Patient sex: F
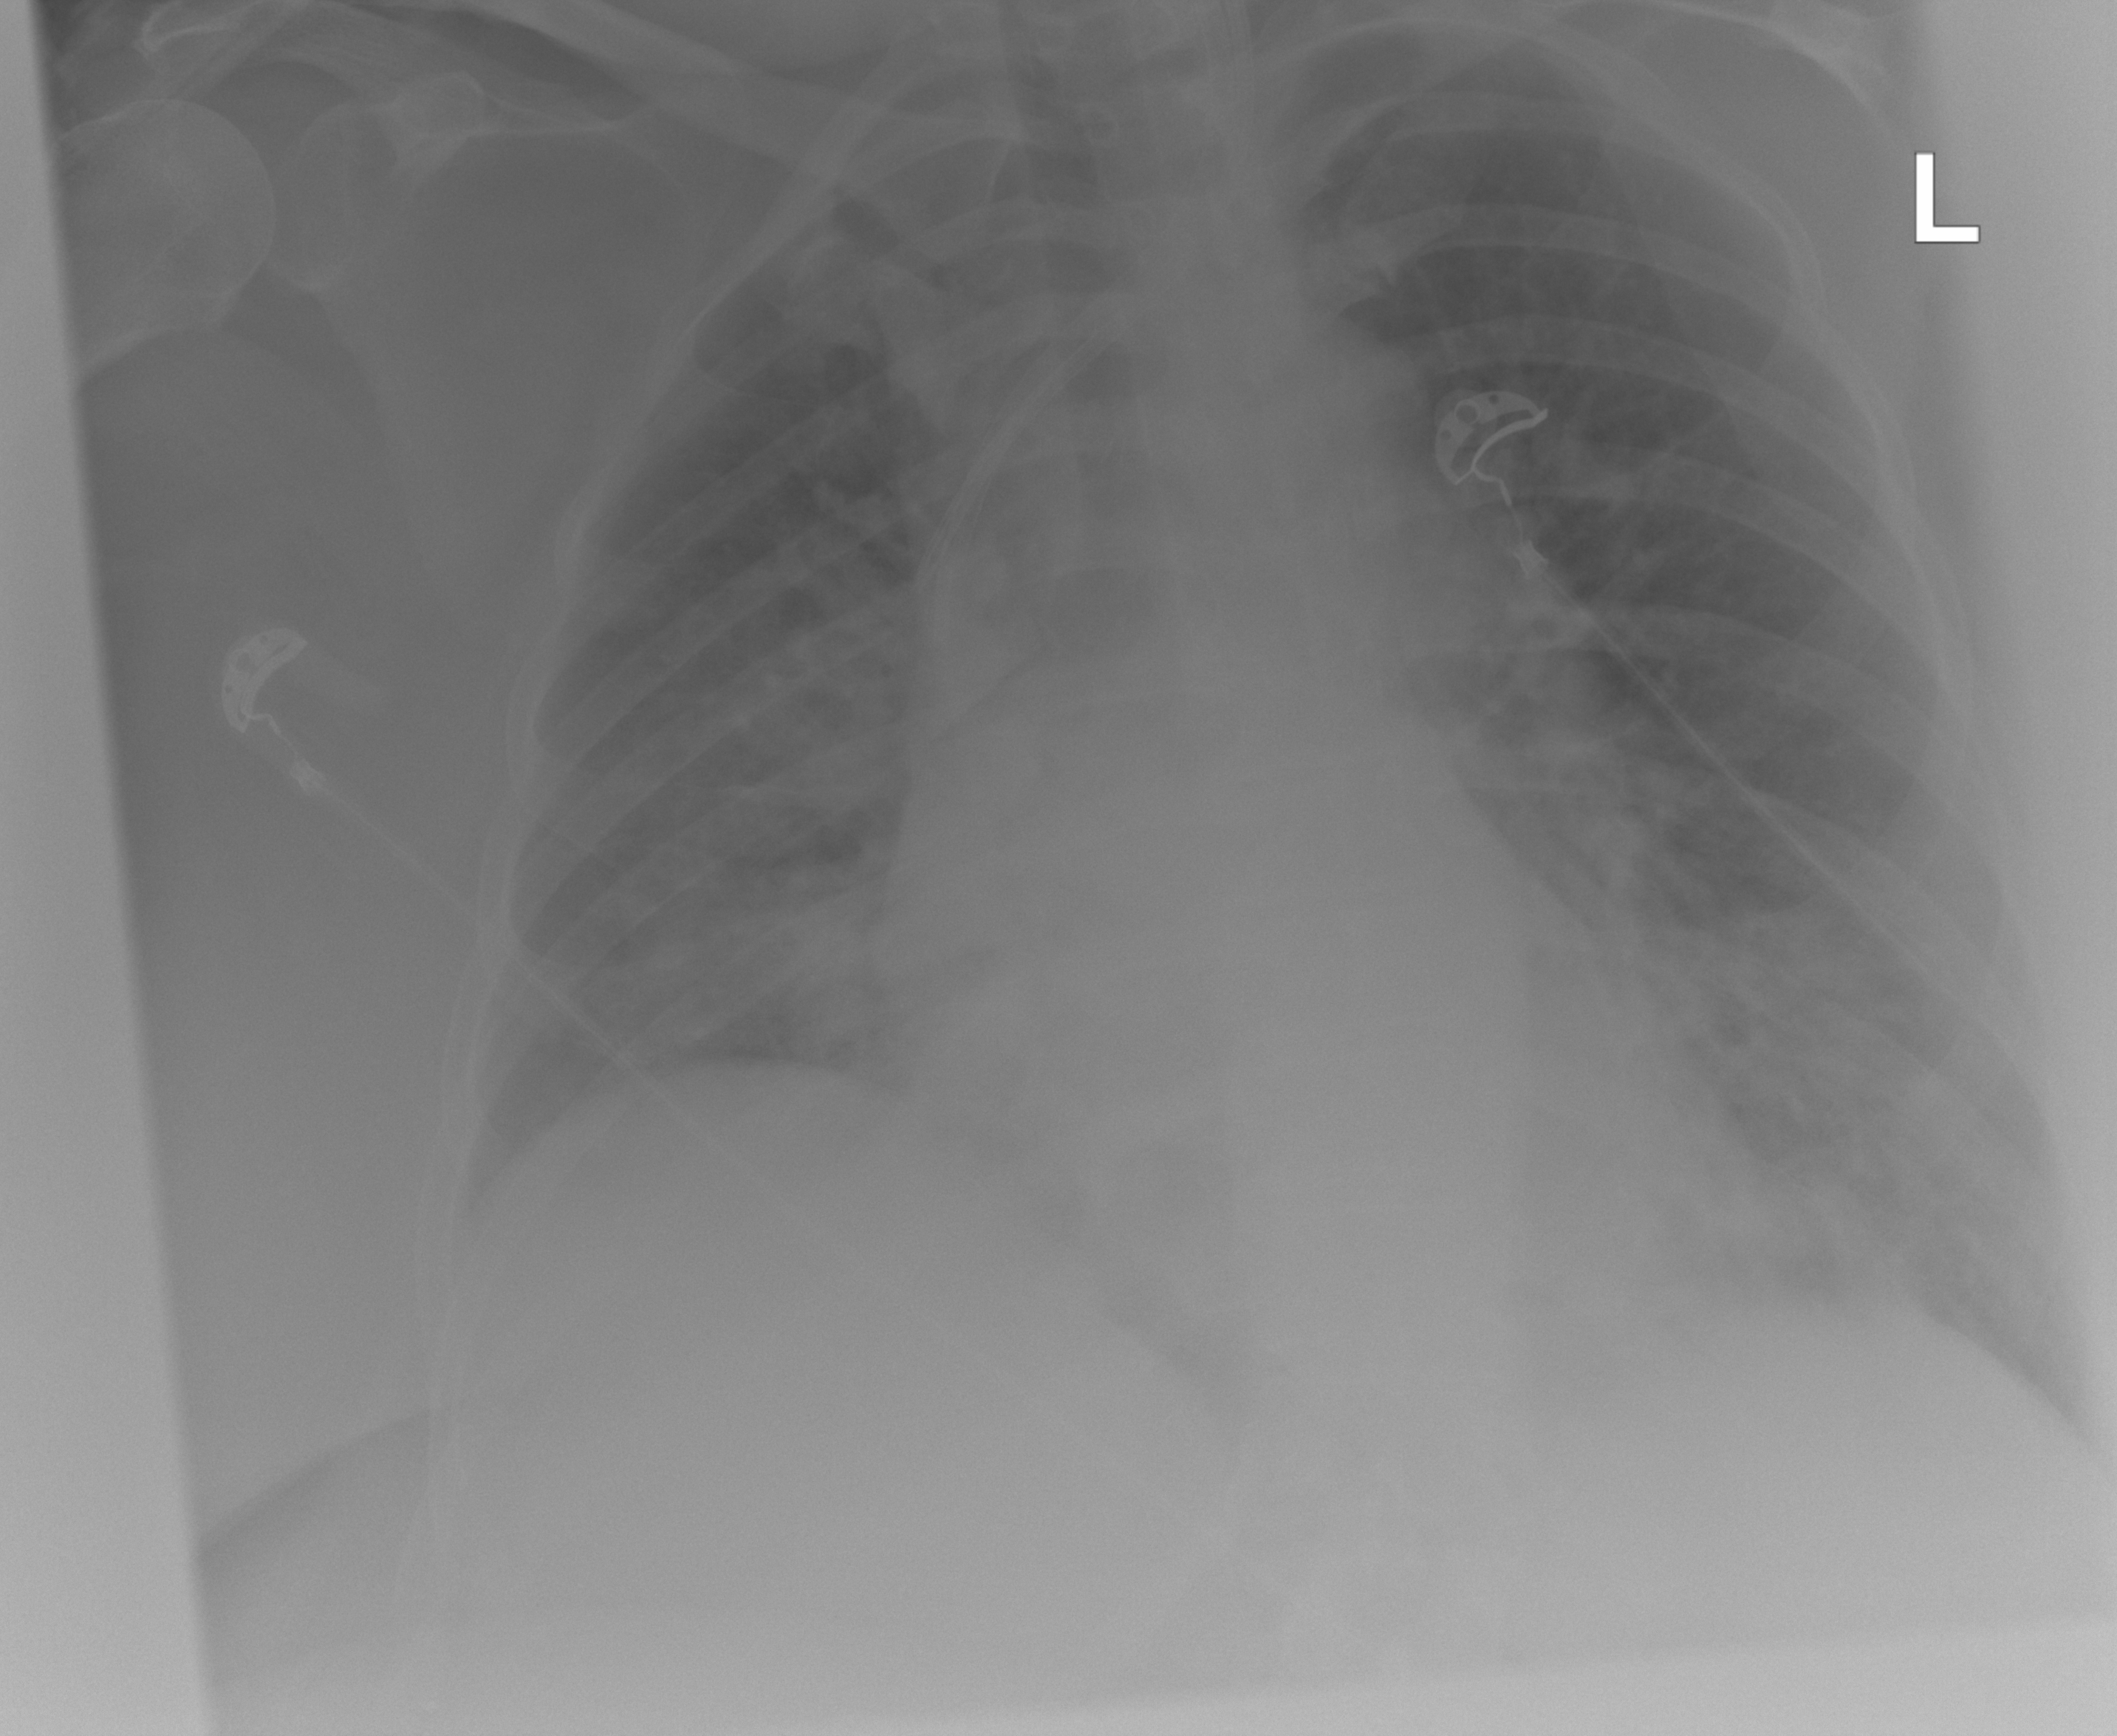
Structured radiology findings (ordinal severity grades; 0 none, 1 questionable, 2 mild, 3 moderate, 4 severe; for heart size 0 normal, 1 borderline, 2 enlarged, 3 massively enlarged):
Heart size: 0
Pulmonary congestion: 0
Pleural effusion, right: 0
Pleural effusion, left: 0
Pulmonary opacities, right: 0
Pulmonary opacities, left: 2
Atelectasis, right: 0
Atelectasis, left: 2